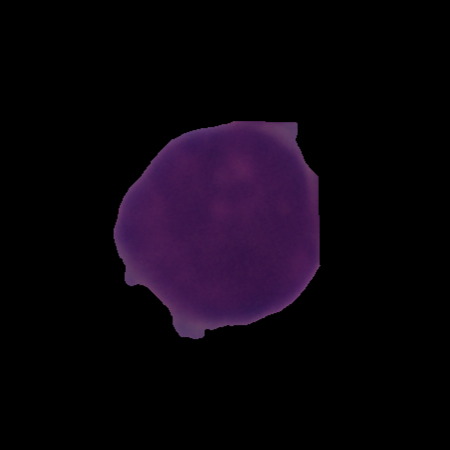
Label: cancer